Question: why is this? I do not understand. Isn't it in the middle of the UInavigationitem?
the origin of the title view could not be 0 0, right? should be something greater than 0 0.
But when I printed it on console, that is it...
even though it does have the autoresizingMask = UIViewAutoresizingFlexibleWidth
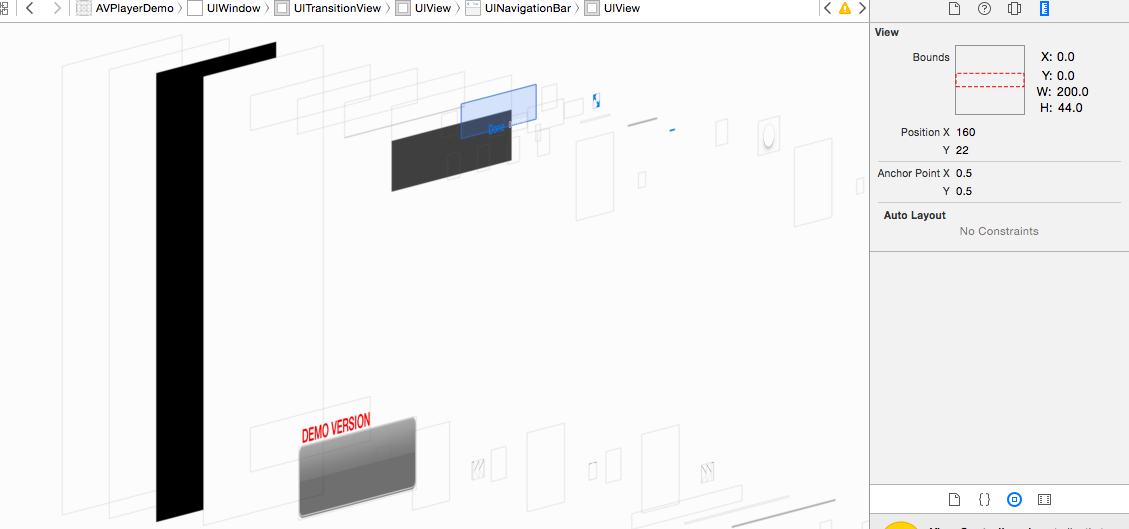
Answer: I'm assuming you mean UINavigationItem.titleView.frame, since the title property is a String, not a view.
An origin of 0, 0 would be expected if the titleView was a subview of another view. If you use Xcode's nifty Debug View Hierarchy feature, you'll see that that is the case. It's a subview of a UINavigationItemView object.
Take a look at UINavigationItem.titleView.superview.frame instead.